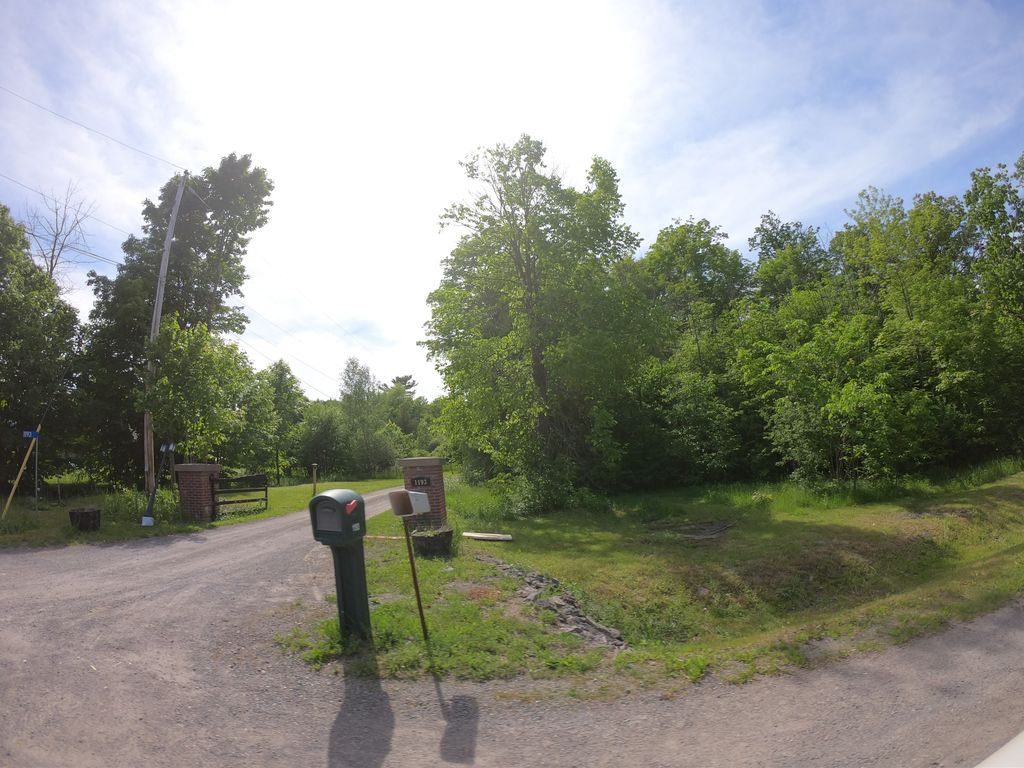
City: ottawa-gatineau